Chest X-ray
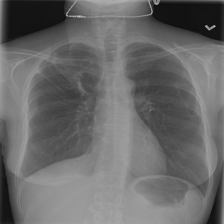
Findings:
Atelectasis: negative
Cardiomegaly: negative
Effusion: negative
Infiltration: negative
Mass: negative
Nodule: negative
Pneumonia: negative
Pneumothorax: positive
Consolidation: negative
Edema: negative
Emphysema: negative
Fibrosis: negative
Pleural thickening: negative
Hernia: negative